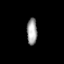
Tissue: prostate
Cell type: Myeloid cells
Senescence score: 0.8117
Nuclear area (px): 267
Mean DAPI intensity: 158.356